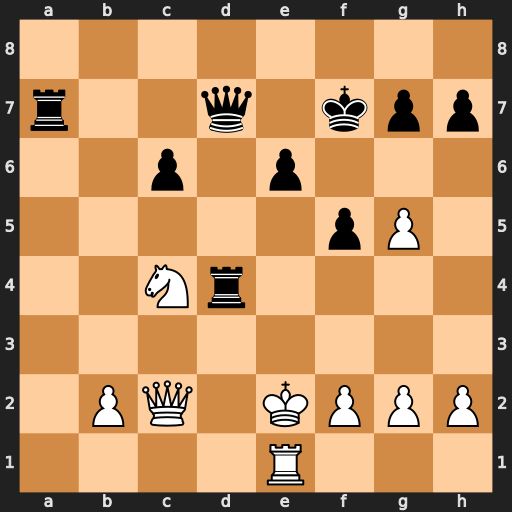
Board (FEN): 8/r2q1kpp/2p1p3/5pP1/2Nr4/8/1PQ1KPPP/4R3
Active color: w
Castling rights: -
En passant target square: -
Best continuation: Ne5+ Kg8 Nxd7